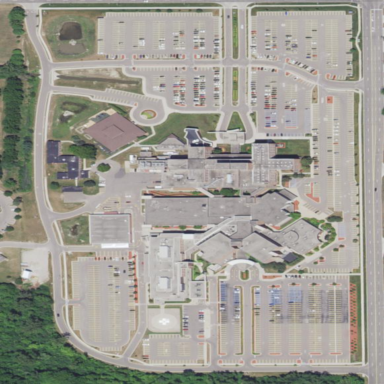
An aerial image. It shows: Hospital providing healthcare services.